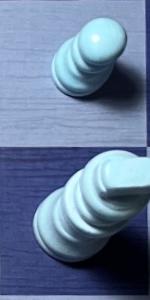
Label: King_White